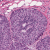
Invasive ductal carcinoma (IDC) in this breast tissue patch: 0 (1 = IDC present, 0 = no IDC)